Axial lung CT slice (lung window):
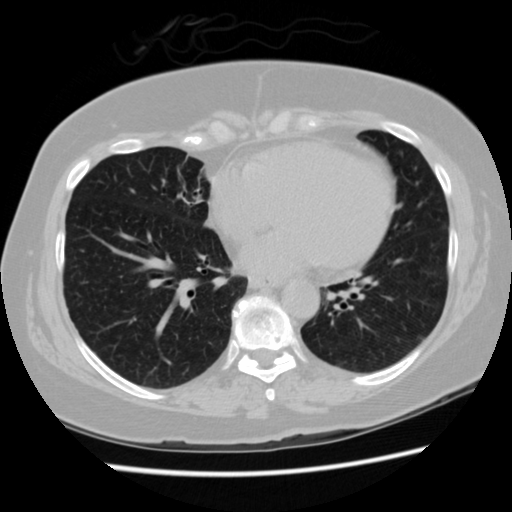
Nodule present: yes
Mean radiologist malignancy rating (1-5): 2